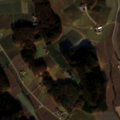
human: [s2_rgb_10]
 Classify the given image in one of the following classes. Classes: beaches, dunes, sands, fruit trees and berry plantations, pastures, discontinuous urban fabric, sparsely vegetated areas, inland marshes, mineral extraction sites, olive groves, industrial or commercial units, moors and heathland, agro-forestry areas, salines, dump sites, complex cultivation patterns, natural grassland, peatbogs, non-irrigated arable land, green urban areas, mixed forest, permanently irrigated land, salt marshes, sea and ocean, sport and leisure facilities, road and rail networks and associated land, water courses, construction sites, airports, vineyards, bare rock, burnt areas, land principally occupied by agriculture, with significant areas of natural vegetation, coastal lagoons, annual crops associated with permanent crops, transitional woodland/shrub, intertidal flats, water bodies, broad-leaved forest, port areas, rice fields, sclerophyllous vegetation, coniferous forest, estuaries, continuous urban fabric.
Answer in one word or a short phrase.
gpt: non-irrigated arable land, complex cultivation patterns, land principally occupied by agriculture, with significant areas of natural vegetation, broad-leaved forest, mixed forest